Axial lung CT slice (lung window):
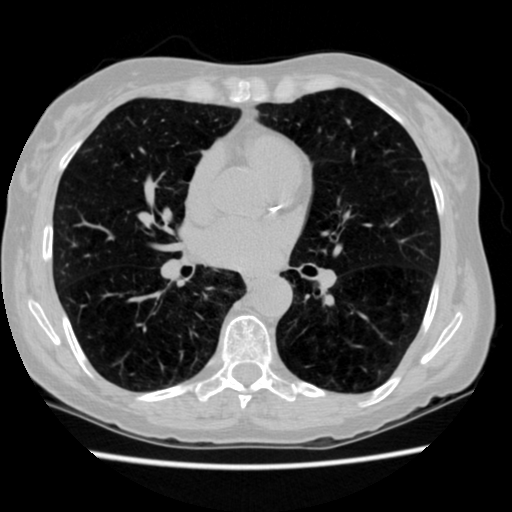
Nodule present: no